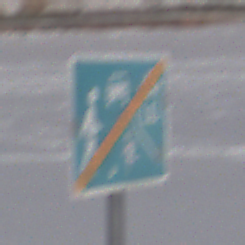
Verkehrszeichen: EndeVerkehrsberuhigterBereich
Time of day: MorningAfternoon
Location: Outdoor (Nature)
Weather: PartlyCloudy
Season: Winter
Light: Natural